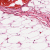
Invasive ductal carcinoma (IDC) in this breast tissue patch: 0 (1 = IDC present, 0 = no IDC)